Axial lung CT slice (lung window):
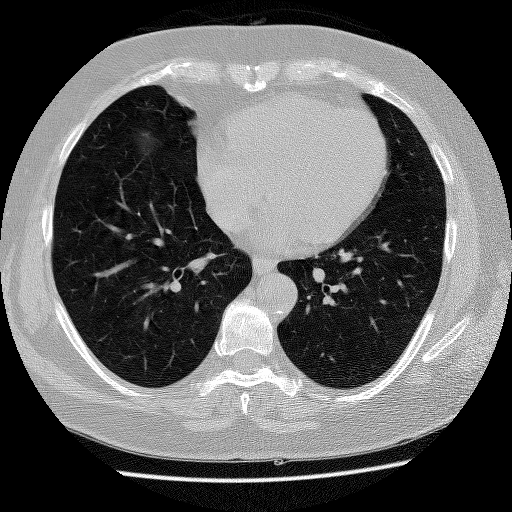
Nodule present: no